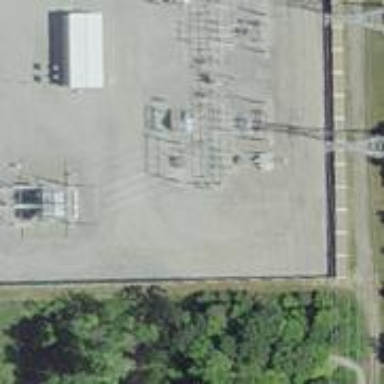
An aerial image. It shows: Switch for power supply.